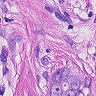
Metastatic tissue present: yes